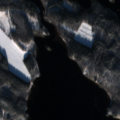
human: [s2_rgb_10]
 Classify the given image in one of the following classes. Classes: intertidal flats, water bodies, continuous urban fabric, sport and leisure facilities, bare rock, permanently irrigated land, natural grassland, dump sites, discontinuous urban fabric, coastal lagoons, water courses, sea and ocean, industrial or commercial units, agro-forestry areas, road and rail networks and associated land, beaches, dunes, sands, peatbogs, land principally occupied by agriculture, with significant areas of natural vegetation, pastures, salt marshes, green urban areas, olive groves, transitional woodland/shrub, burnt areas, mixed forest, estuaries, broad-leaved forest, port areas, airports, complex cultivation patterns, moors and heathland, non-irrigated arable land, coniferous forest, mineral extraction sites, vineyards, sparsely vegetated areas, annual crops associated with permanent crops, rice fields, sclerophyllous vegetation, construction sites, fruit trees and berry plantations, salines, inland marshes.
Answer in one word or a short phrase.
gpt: non-irrigated arable land, mixed forest, water bodies